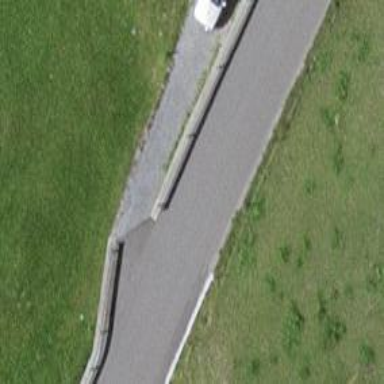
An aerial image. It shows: Retaining wall.